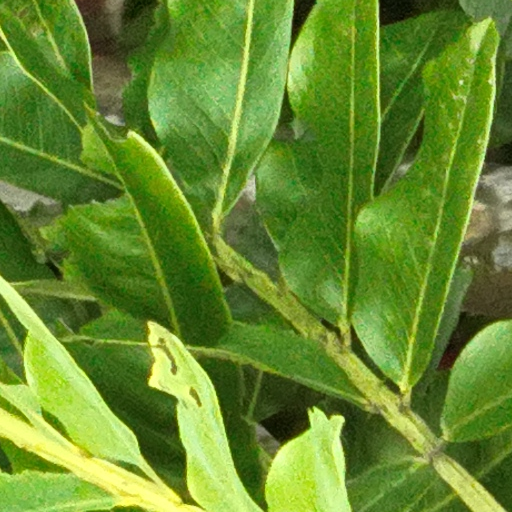
Species: Dipteryx oleifera
GBIF accepted scientific name: Dipteryx oleifera
Crown area (m\u00b2): 194.456